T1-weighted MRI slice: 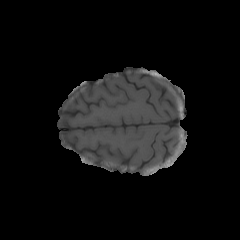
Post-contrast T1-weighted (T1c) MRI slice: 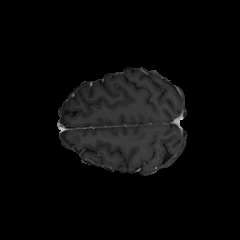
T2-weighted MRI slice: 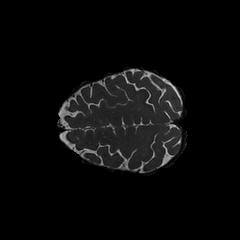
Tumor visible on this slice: no